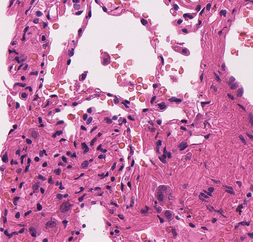
Tumor epithelial tissue: no
Tumor-associated stroma tissue: no
Normal tissue: yes